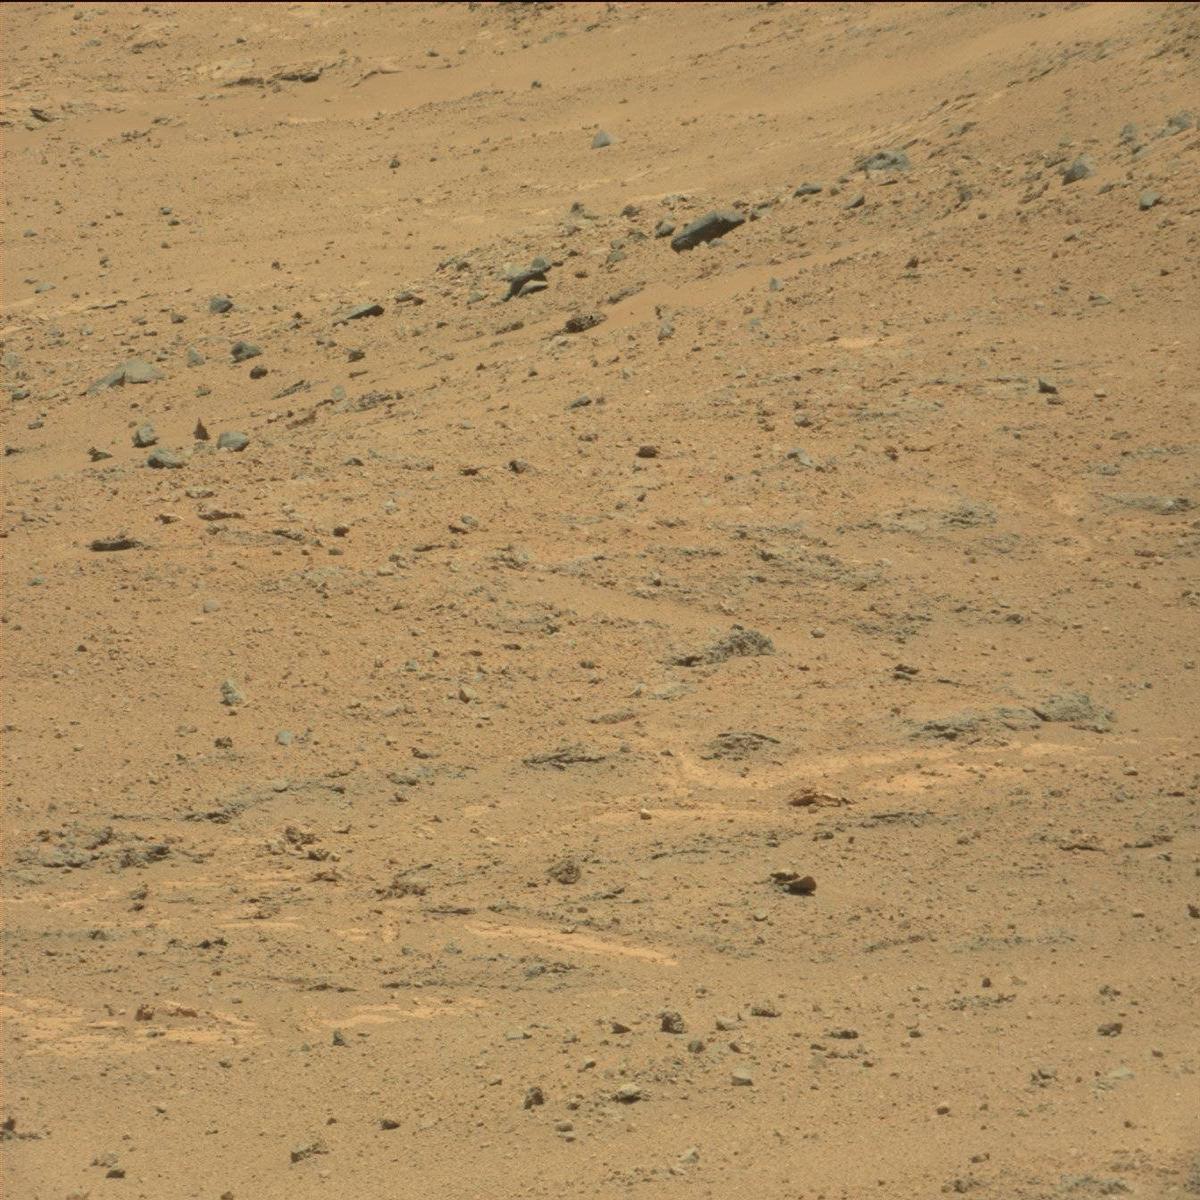
Terrain classes present: Bedrock, Sand / Soil